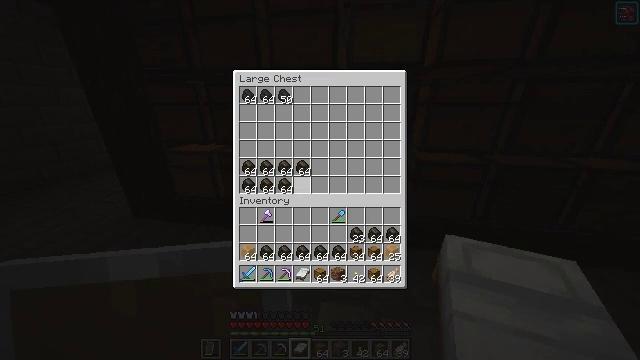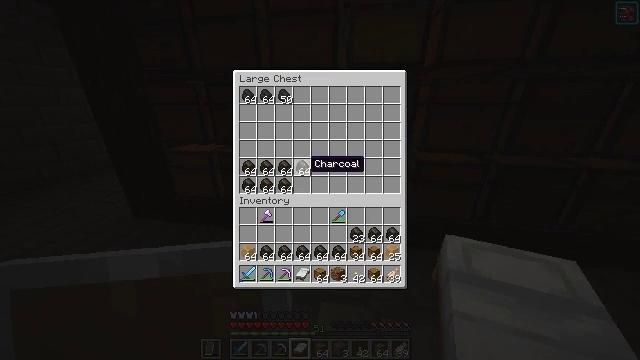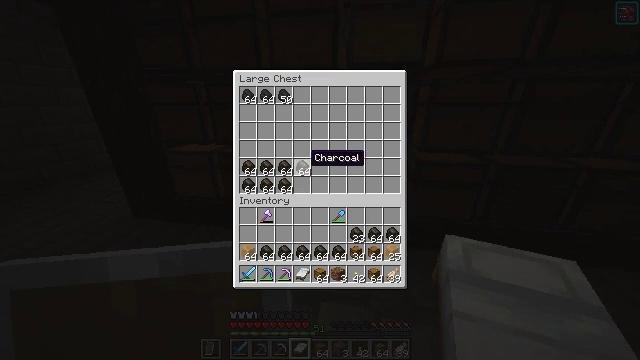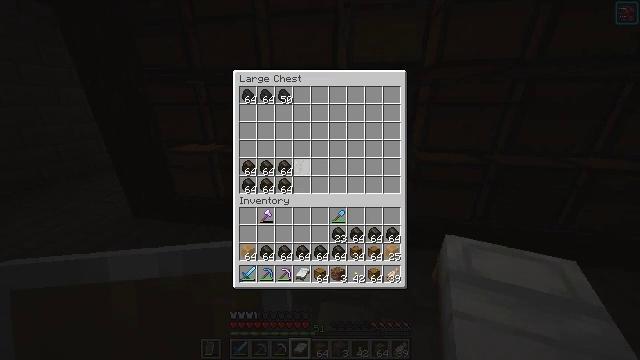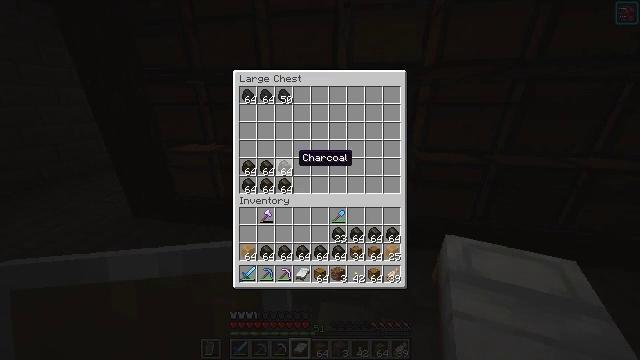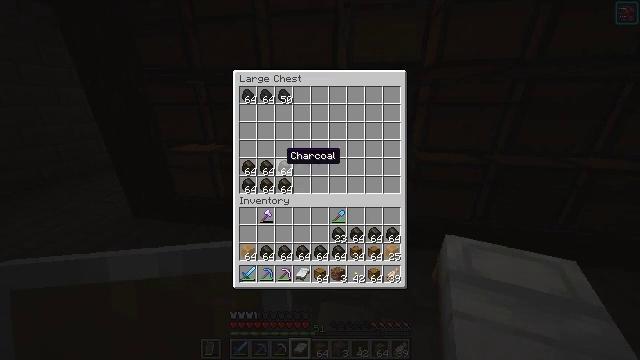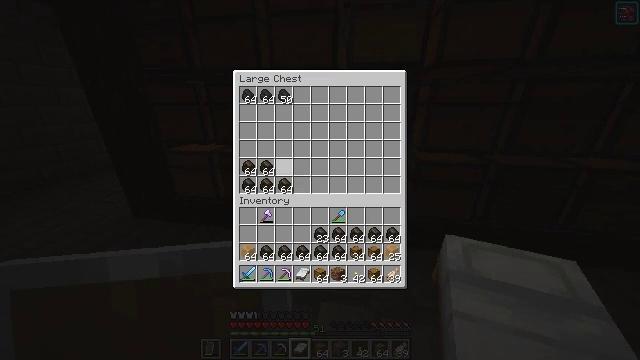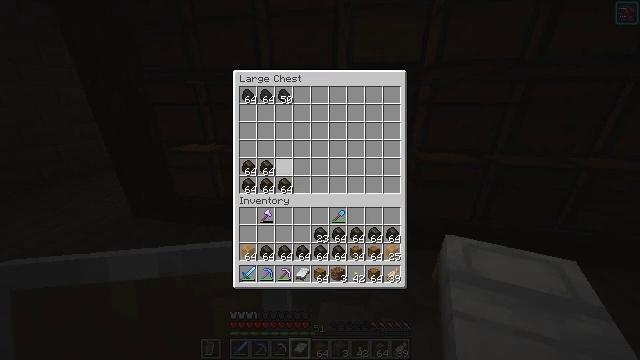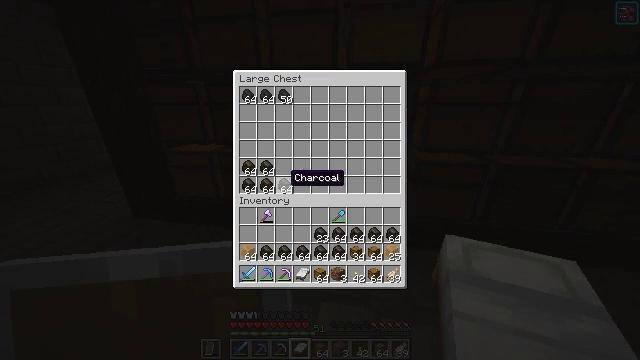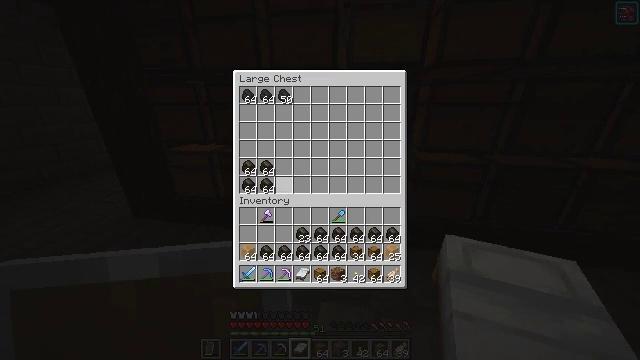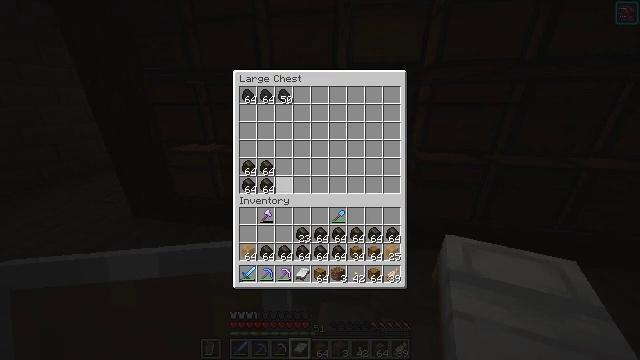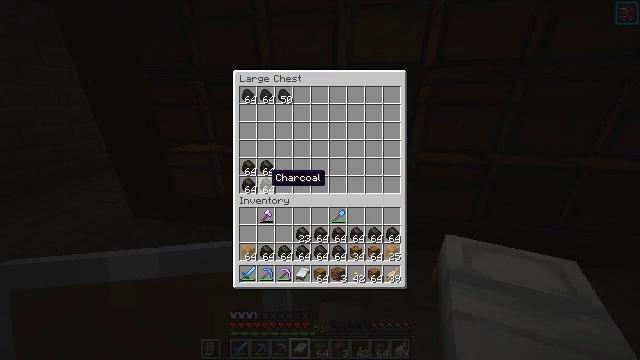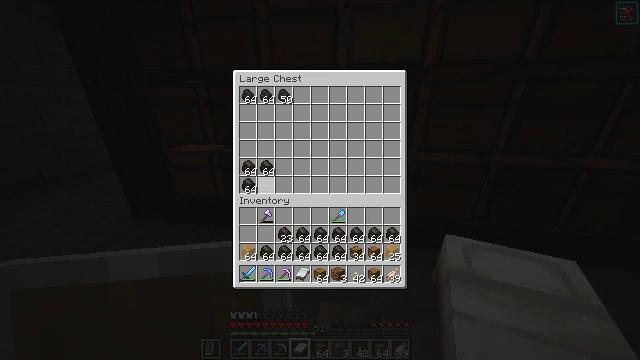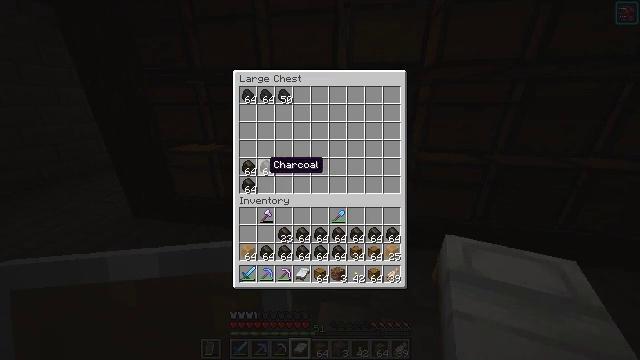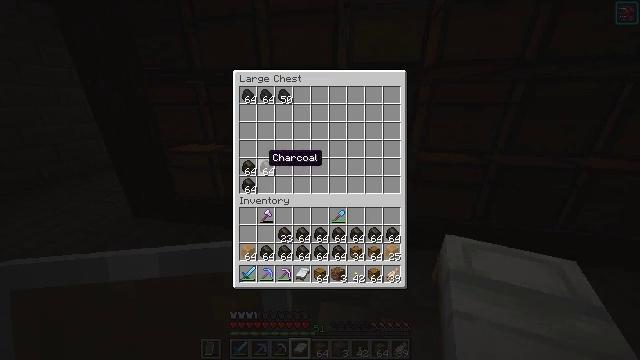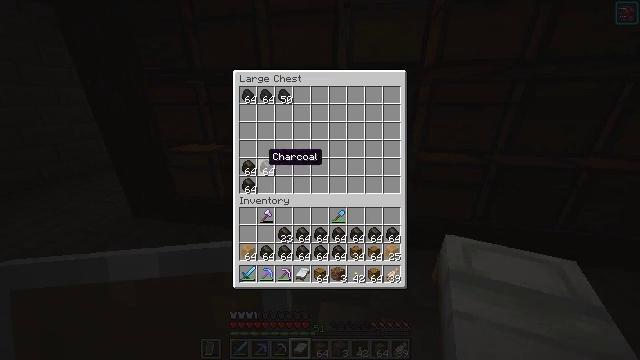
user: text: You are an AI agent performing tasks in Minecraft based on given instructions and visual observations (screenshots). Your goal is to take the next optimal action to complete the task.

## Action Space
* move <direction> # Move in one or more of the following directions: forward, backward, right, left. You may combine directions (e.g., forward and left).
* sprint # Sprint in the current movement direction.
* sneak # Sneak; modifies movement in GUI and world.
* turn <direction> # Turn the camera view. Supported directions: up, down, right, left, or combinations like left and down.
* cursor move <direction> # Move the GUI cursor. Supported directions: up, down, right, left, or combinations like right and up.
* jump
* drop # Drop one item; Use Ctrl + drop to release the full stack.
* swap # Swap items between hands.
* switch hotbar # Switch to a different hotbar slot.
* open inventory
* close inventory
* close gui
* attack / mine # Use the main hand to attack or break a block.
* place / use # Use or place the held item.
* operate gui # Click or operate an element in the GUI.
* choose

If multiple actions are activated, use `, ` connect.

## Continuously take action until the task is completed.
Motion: motion action
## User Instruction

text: Retrieve the stone bricks from an old building.
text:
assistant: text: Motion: sneak, cursor move up, choose
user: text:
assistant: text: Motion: sneak
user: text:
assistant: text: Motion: sneak, choose
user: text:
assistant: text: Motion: sneak, cursor move left
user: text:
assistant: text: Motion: sneak, cursor move left
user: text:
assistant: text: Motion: sneak, choose
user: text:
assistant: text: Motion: sneak
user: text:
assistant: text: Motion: sneak, cursor move down
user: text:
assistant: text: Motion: sneak, choose
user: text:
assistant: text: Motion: sneak, choose
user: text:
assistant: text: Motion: sneak, cursor move left
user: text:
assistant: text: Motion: sneak, choose
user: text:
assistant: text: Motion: sneak, cursor move up, choose
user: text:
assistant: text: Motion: sneak, cursor move up, choose
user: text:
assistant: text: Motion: sneak, choose
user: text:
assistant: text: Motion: sneak, cursor move left
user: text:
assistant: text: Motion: sneak, choose
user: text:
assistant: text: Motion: sneak, choose
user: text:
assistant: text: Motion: sneak, cursor move down
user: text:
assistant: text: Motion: sneak
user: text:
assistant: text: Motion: sneak, choose
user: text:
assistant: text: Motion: sneak, choose
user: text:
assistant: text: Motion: sneak, cursor move right and up
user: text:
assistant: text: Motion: sneak, choose
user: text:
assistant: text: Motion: sneak, choose
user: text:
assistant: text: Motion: sneak
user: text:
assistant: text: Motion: sneak
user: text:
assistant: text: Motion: sneak, close inventory
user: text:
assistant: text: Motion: close inventory
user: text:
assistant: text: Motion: no_op